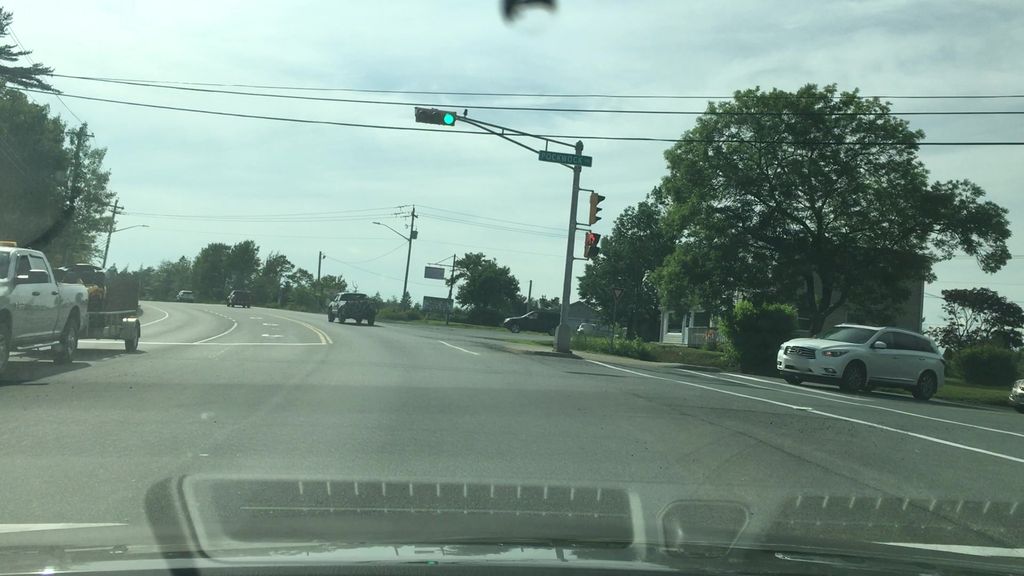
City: halifax